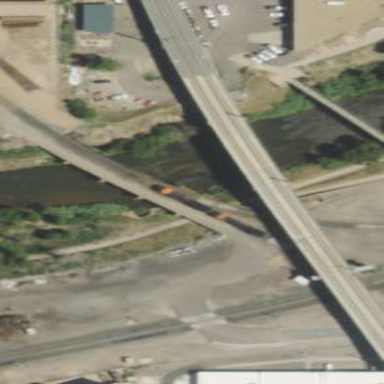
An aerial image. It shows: Man-made bridge.